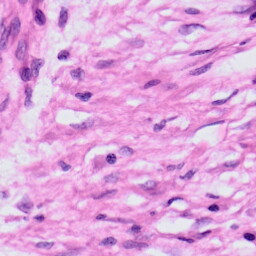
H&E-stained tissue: Skin